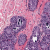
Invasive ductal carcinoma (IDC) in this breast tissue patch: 0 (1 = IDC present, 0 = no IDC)